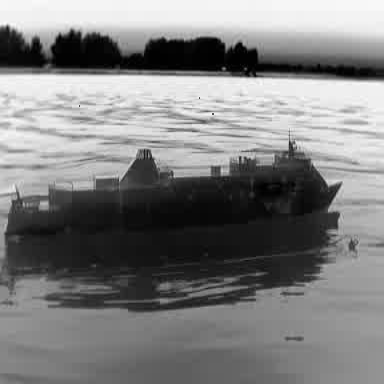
There is a container_ship in the infrared image.